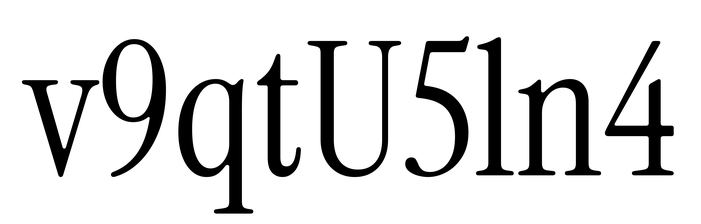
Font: InstrumentSerif-Regular